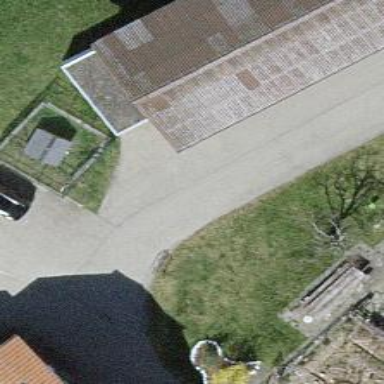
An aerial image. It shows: Driveway.